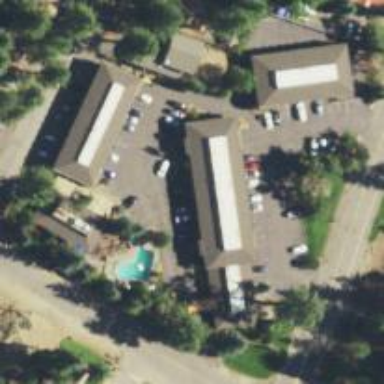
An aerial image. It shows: Hotel.